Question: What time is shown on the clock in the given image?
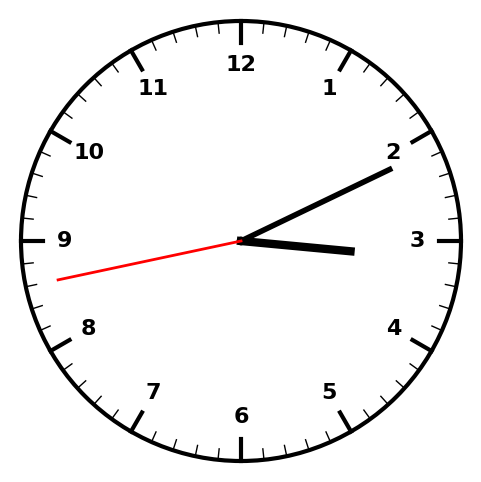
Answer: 03:10:43